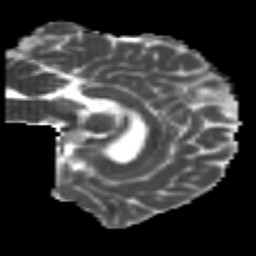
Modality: MD
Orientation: sagittal
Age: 24
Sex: male
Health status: healthy
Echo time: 0.074 s